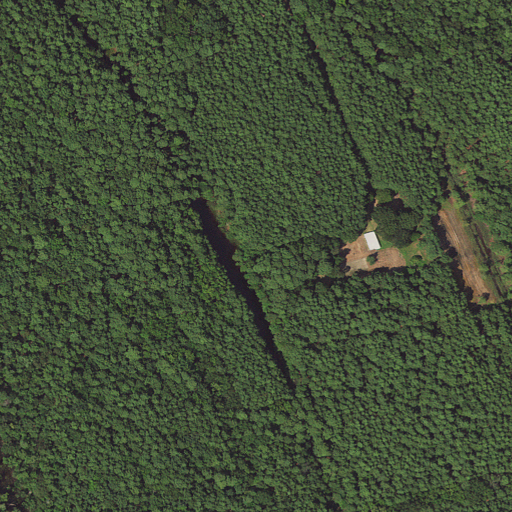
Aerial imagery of cape in Maryland named Hooper Neck containing woody wetlands, evergreen forest, herbaceous wetlands, pasture, and open development